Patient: sex M, age 57
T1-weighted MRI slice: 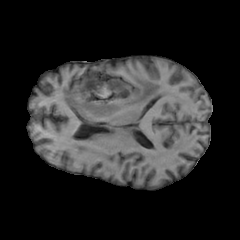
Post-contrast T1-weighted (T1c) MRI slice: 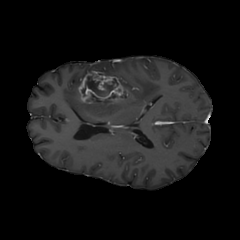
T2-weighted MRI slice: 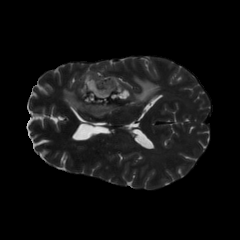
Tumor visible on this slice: yes
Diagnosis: Glioblastoma, IDH-wildtype
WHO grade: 4